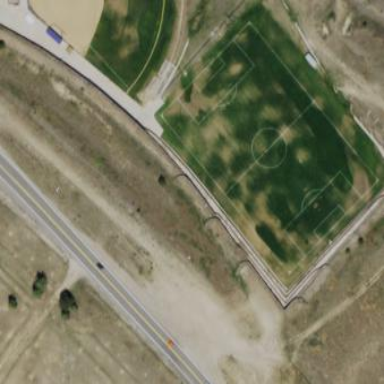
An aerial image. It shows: Soccer pitch for leisure land activities.